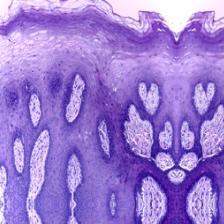
Diagnosis: Normal